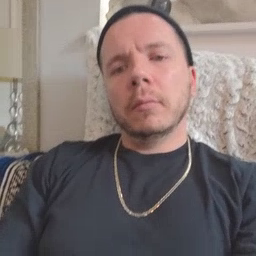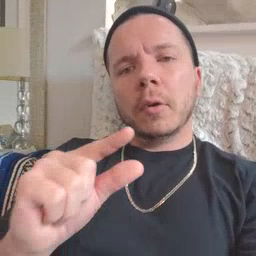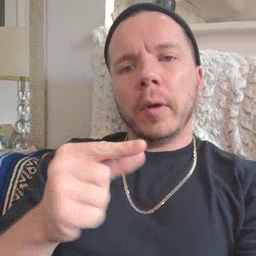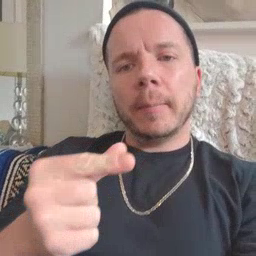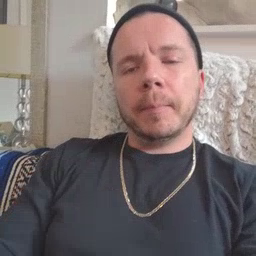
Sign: green